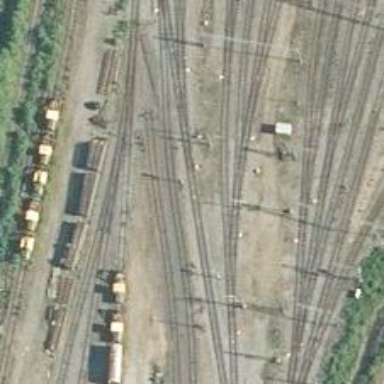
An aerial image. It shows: Railway signal.